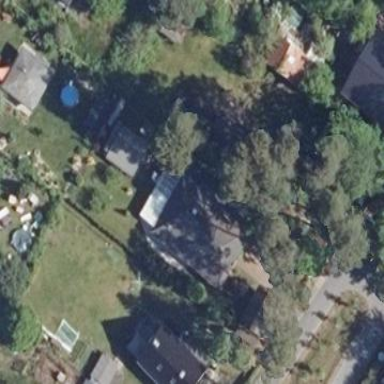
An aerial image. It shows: Simple and straightforward house.